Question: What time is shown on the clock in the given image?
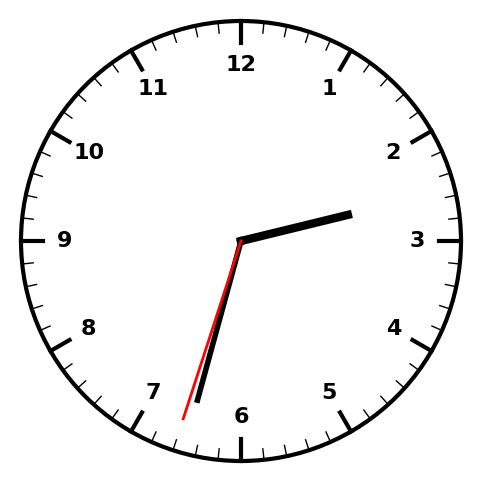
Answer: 02:32:33